Field crop: tomato
Growth stage: 1
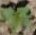
Species: solanum